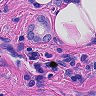
Metastatic tissue present: yes